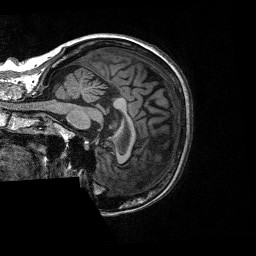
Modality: T1w
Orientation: sagittal
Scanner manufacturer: siemens
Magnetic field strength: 3 T
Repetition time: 2.3 s
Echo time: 0.00226 s